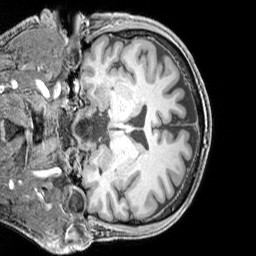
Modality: T1w
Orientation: coronal
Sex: male
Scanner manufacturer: siemens
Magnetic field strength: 3 T
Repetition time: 2.3 s
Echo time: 0.00226 s